Interaction volume radius: 10 \u00c5
Interaction volume height: 20 \u00c5
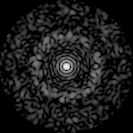
Disorder parameter: 0.8496